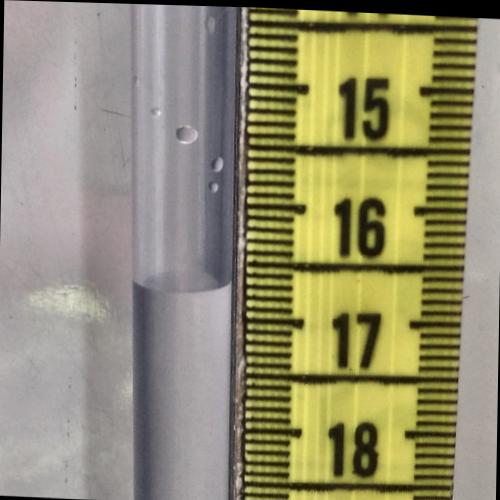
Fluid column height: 16.7 cm